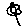
Label: flower